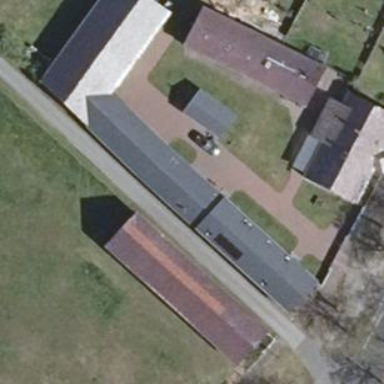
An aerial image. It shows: Gabled building with the roof oriented along its structure.